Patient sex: M
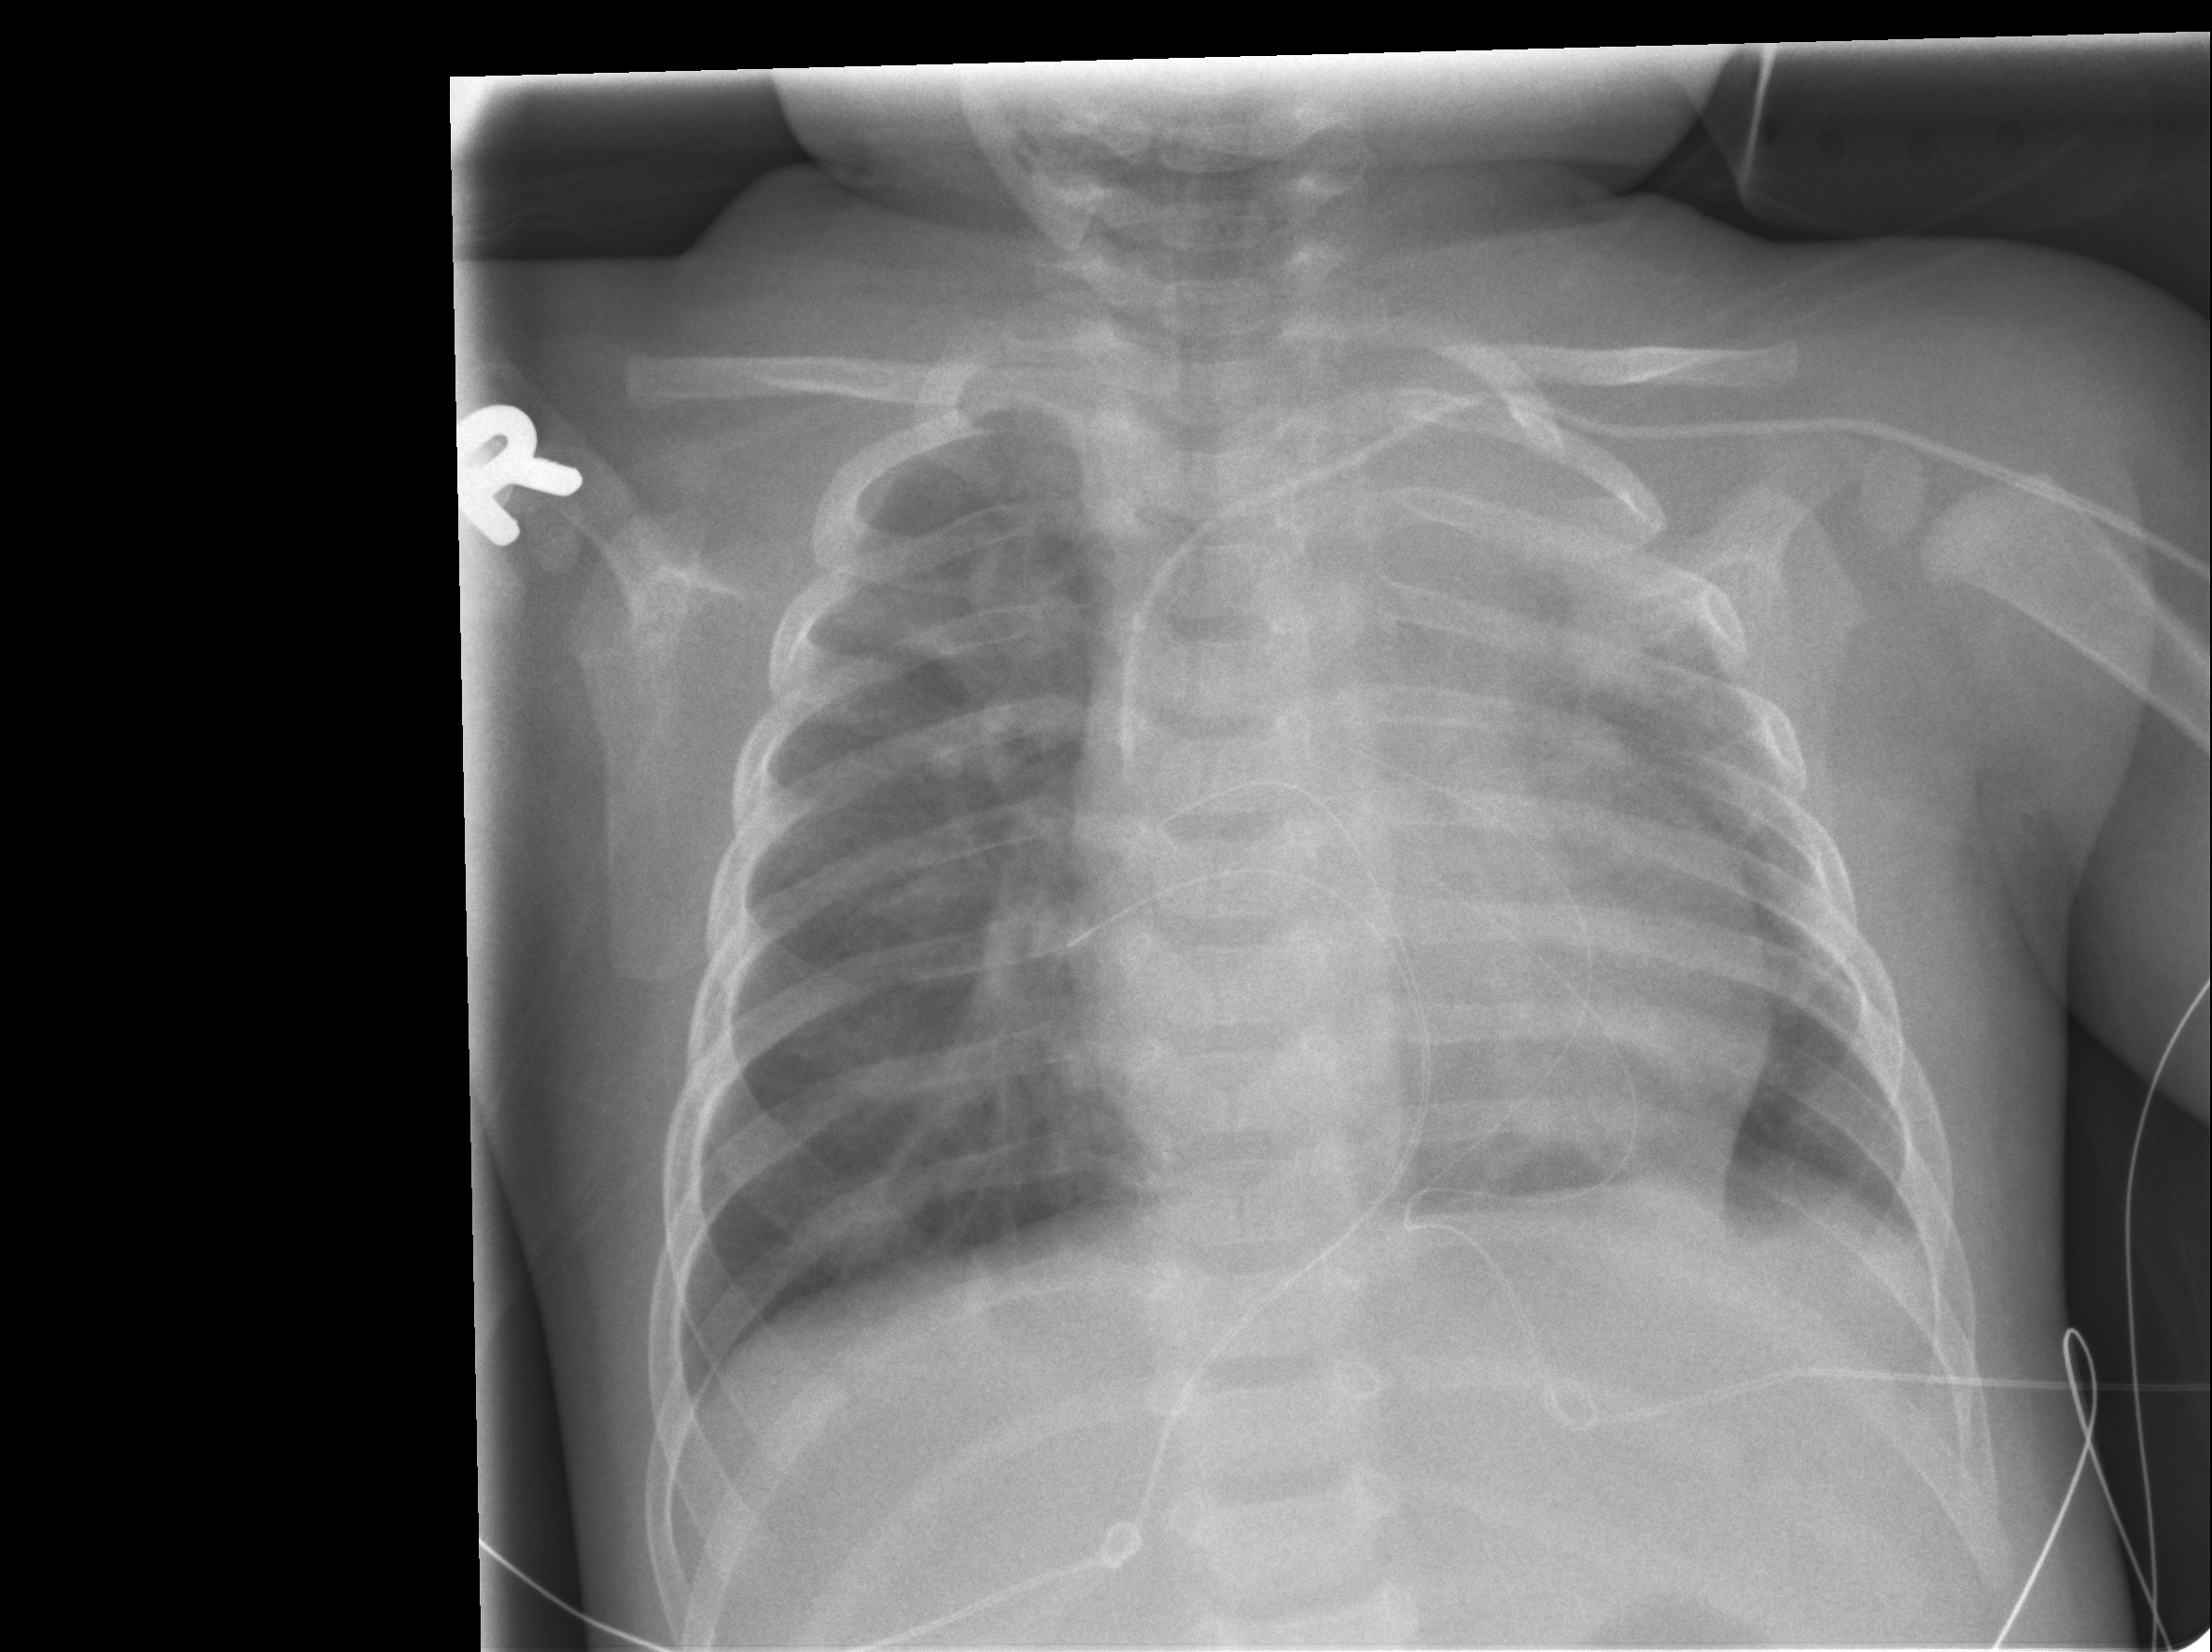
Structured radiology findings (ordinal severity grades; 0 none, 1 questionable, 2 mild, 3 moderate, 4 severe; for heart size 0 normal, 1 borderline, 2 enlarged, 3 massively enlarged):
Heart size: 2
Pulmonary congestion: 1
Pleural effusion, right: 0
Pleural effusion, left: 2
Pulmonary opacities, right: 0
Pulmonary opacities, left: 1
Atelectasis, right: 2
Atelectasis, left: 2